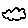
Label: cloud